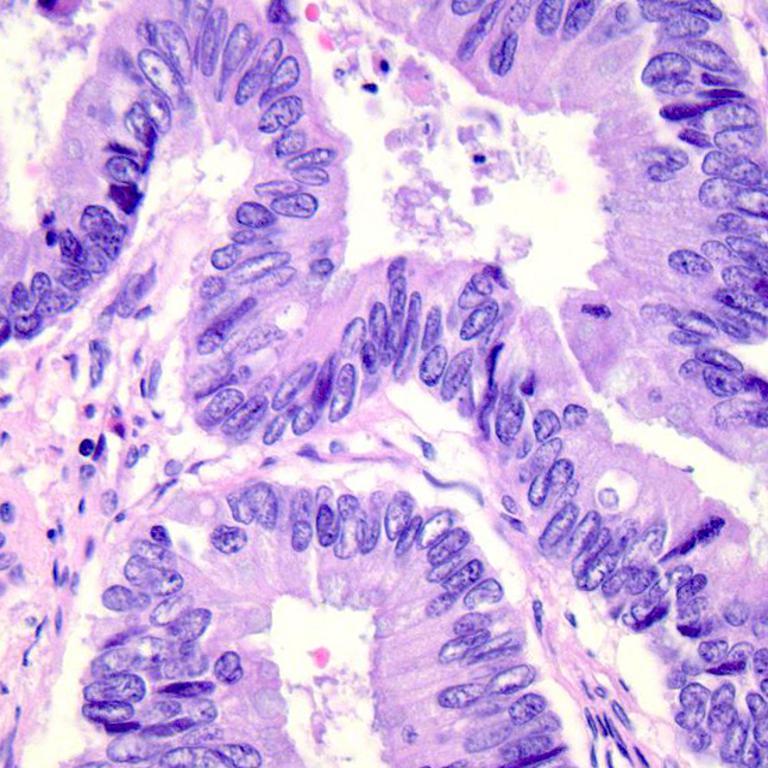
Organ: colon
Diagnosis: adenocarcinomas